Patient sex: M
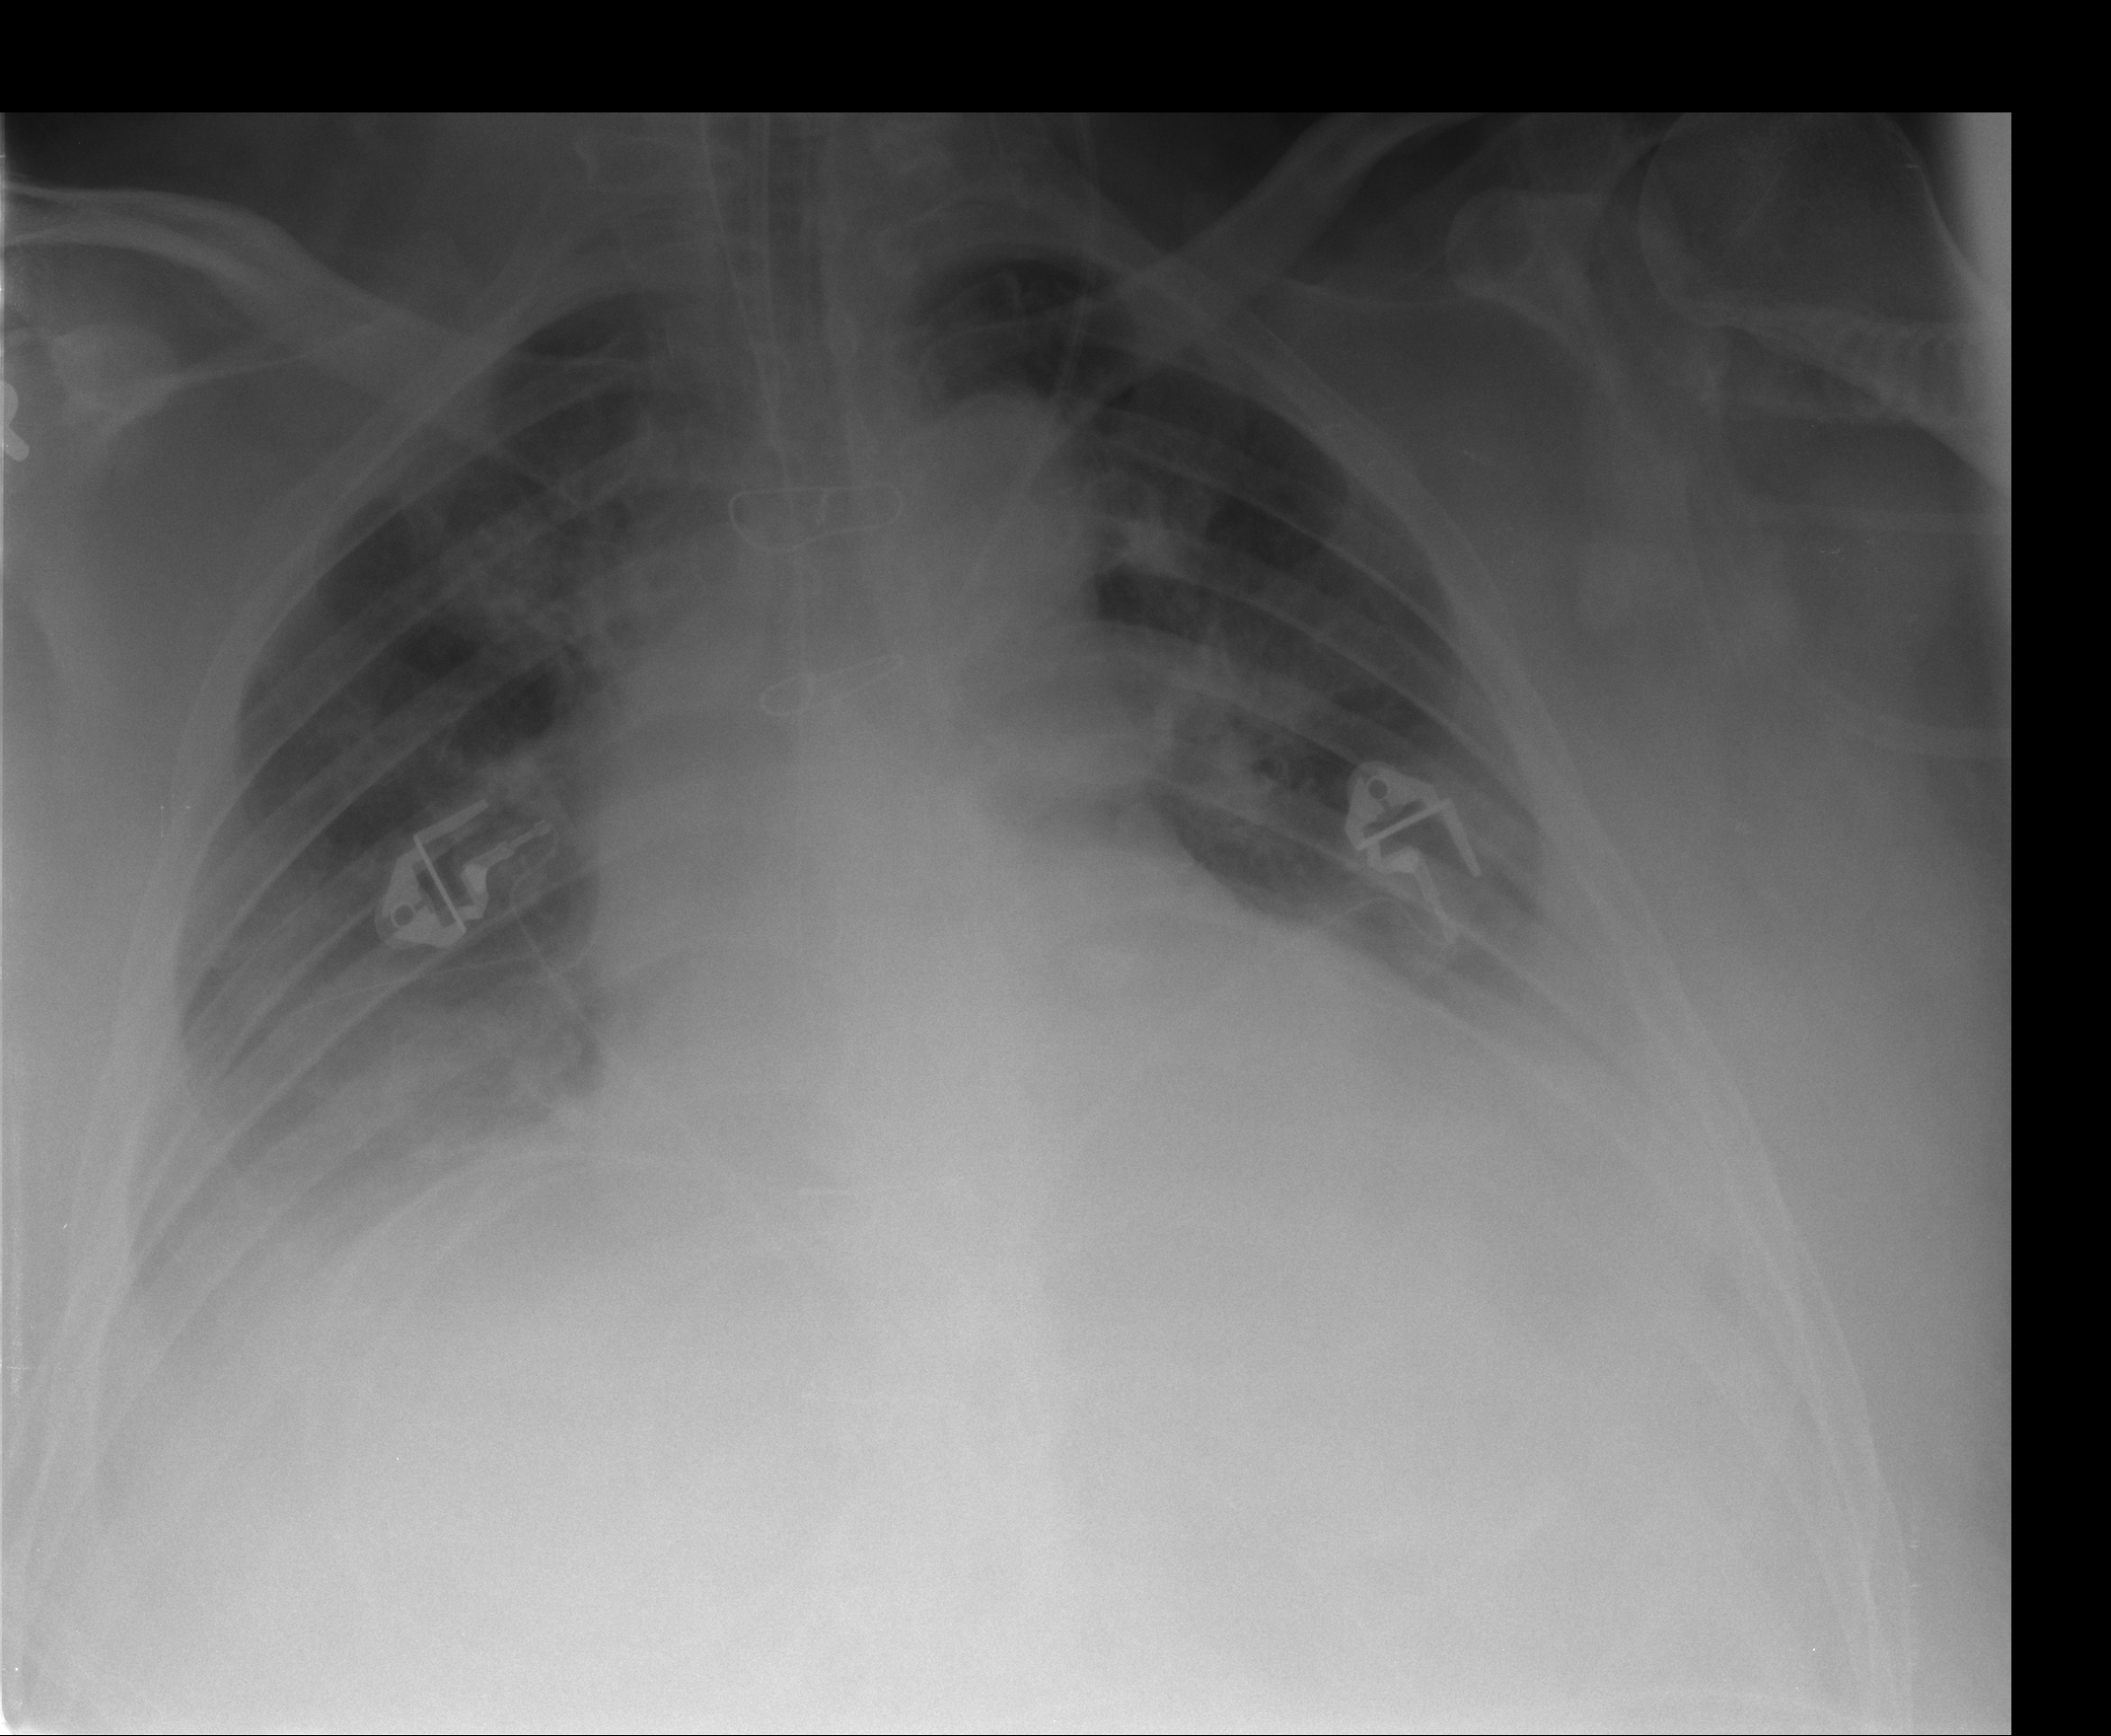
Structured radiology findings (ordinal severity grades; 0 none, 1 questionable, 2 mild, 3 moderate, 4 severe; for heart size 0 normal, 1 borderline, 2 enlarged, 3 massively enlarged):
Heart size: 2
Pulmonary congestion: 2
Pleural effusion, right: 2
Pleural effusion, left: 2
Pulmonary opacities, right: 0
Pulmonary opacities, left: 1
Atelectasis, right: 2
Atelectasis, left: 2